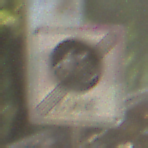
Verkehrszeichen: EndeFahrradzone
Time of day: SunriseSunset
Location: Outdoor (Suburban)
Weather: Clear
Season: NotSpecified
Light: Natural